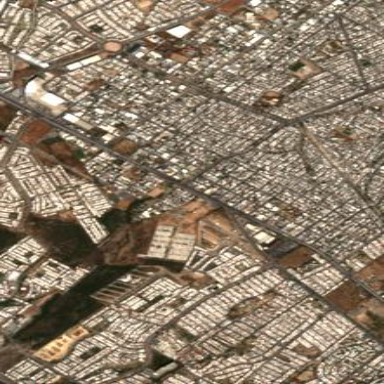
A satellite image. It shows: Urban residential area.